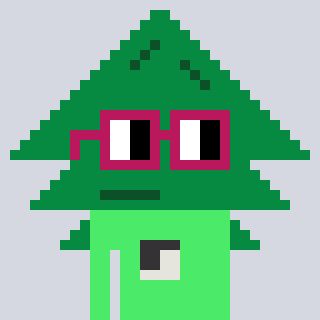
a pixel art character with square dark red glasses, a fir-shaped head and a teal-colored body on a cool background